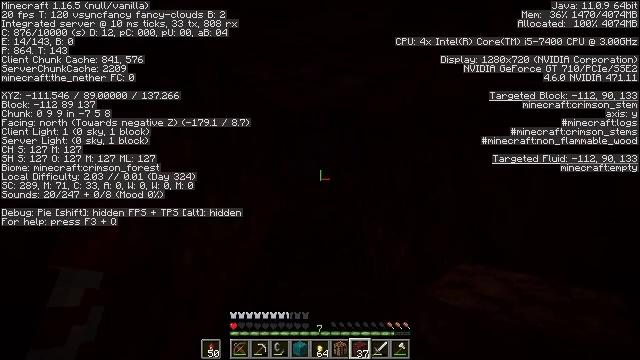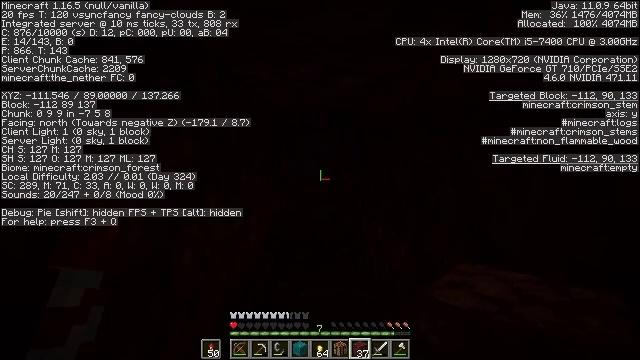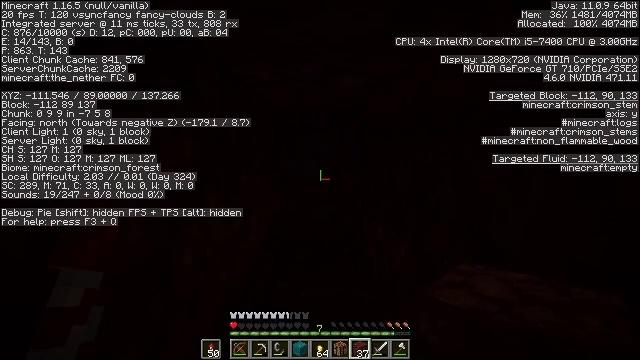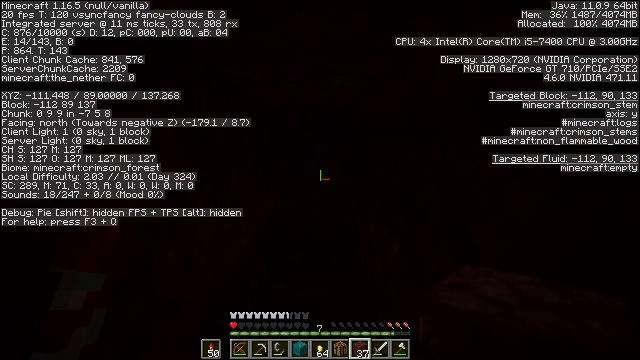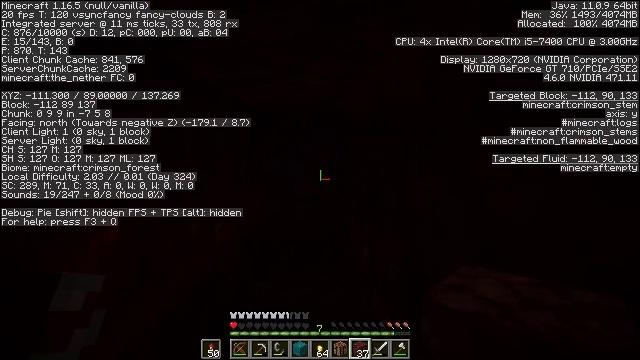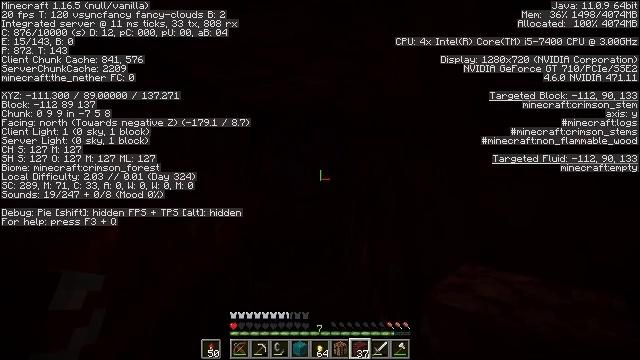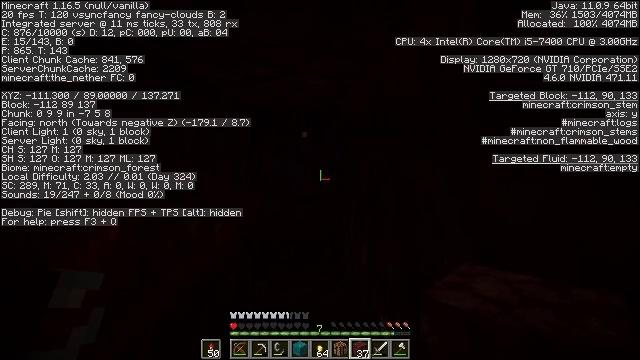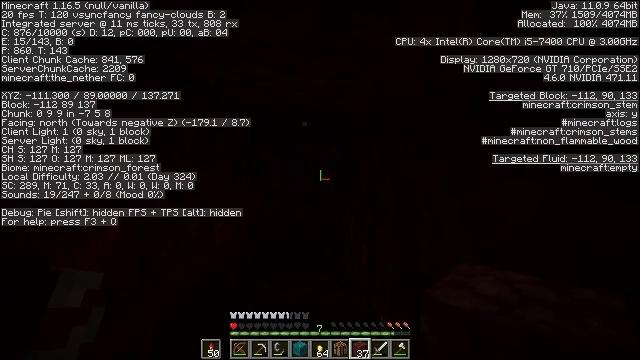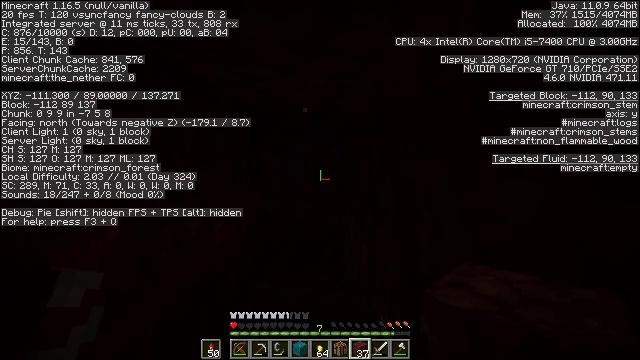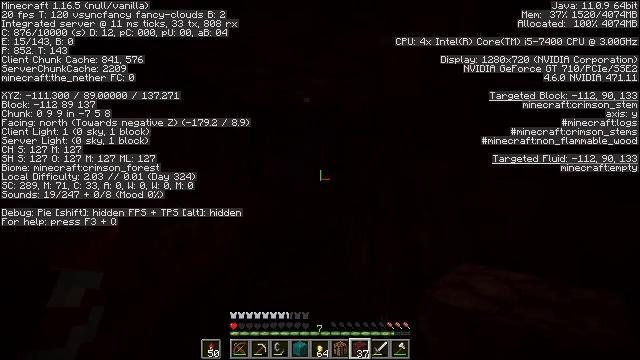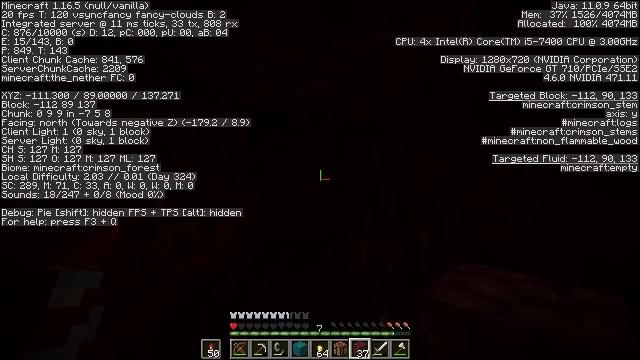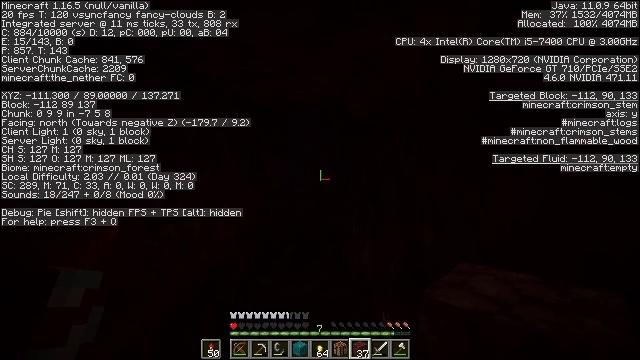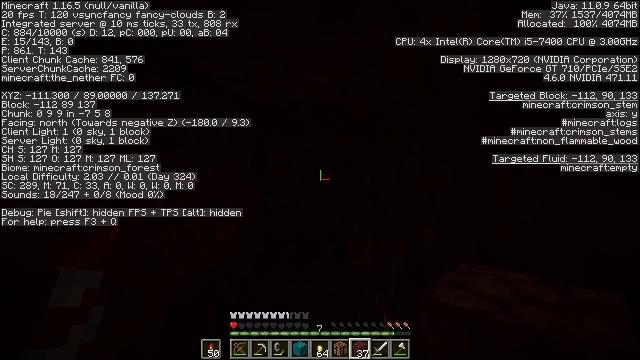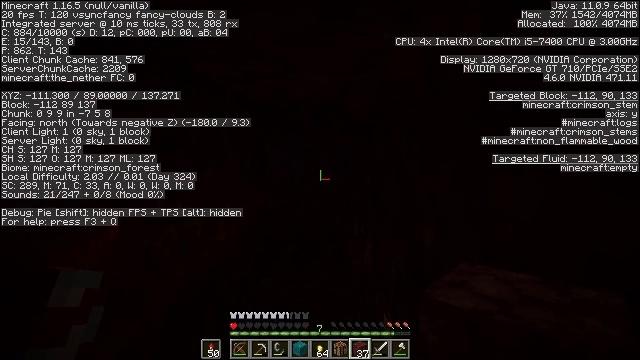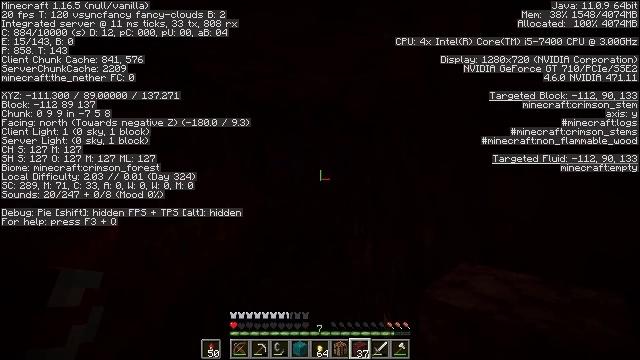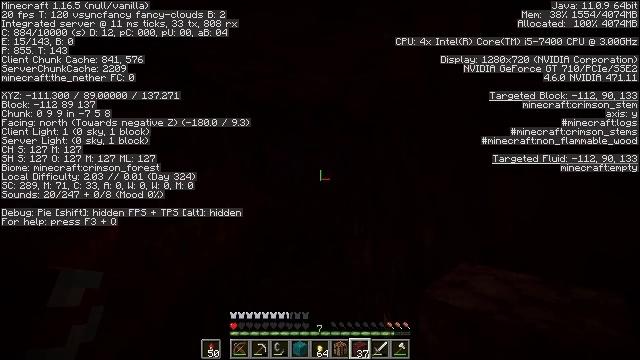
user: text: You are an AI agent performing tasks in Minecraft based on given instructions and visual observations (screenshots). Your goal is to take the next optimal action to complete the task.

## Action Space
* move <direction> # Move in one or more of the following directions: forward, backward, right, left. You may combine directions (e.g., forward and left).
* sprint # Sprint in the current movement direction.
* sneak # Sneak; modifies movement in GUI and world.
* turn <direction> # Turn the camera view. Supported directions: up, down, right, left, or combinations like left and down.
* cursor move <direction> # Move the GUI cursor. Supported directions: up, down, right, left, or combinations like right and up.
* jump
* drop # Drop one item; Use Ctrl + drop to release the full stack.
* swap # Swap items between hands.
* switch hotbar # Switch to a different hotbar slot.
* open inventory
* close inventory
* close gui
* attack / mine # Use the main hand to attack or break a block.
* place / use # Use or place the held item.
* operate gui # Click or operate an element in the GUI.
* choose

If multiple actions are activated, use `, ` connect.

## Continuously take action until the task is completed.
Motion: motion action
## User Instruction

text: Mine the crimson stem in the Nether.
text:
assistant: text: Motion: no_op
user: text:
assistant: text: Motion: no_op
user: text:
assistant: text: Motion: move right
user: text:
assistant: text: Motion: move right
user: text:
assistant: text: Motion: move right
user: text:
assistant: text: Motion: no_op
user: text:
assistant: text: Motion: no_op
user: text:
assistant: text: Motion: no_op
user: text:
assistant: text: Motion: no_op
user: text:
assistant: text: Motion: no_op
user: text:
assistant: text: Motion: no_op
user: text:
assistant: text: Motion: no_op
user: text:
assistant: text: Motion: no_op
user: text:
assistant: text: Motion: no_op
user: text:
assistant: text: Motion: no_op
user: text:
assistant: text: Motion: no_op
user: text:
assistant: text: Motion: no_op
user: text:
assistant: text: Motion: no_op
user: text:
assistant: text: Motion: no_op
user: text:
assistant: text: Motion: no_op
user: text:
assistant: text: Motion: no_op
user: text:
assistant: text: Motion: no_op
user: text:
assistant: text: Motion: no_op
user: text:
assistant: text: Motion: no_op
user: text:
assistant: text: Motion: no_op
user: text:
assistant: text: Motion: no_op
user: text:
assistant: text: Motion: no_op
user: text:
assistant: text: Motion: no_op
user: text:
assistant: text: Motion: no_op
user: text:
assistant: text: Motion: no_op